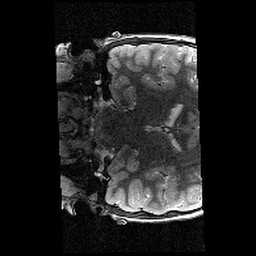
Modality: T2w
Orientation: coronal
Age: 13
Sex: female
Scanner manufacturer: siemens
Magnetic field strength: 3 T
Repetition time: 9.23 s
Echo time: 0.067 s